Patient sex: M
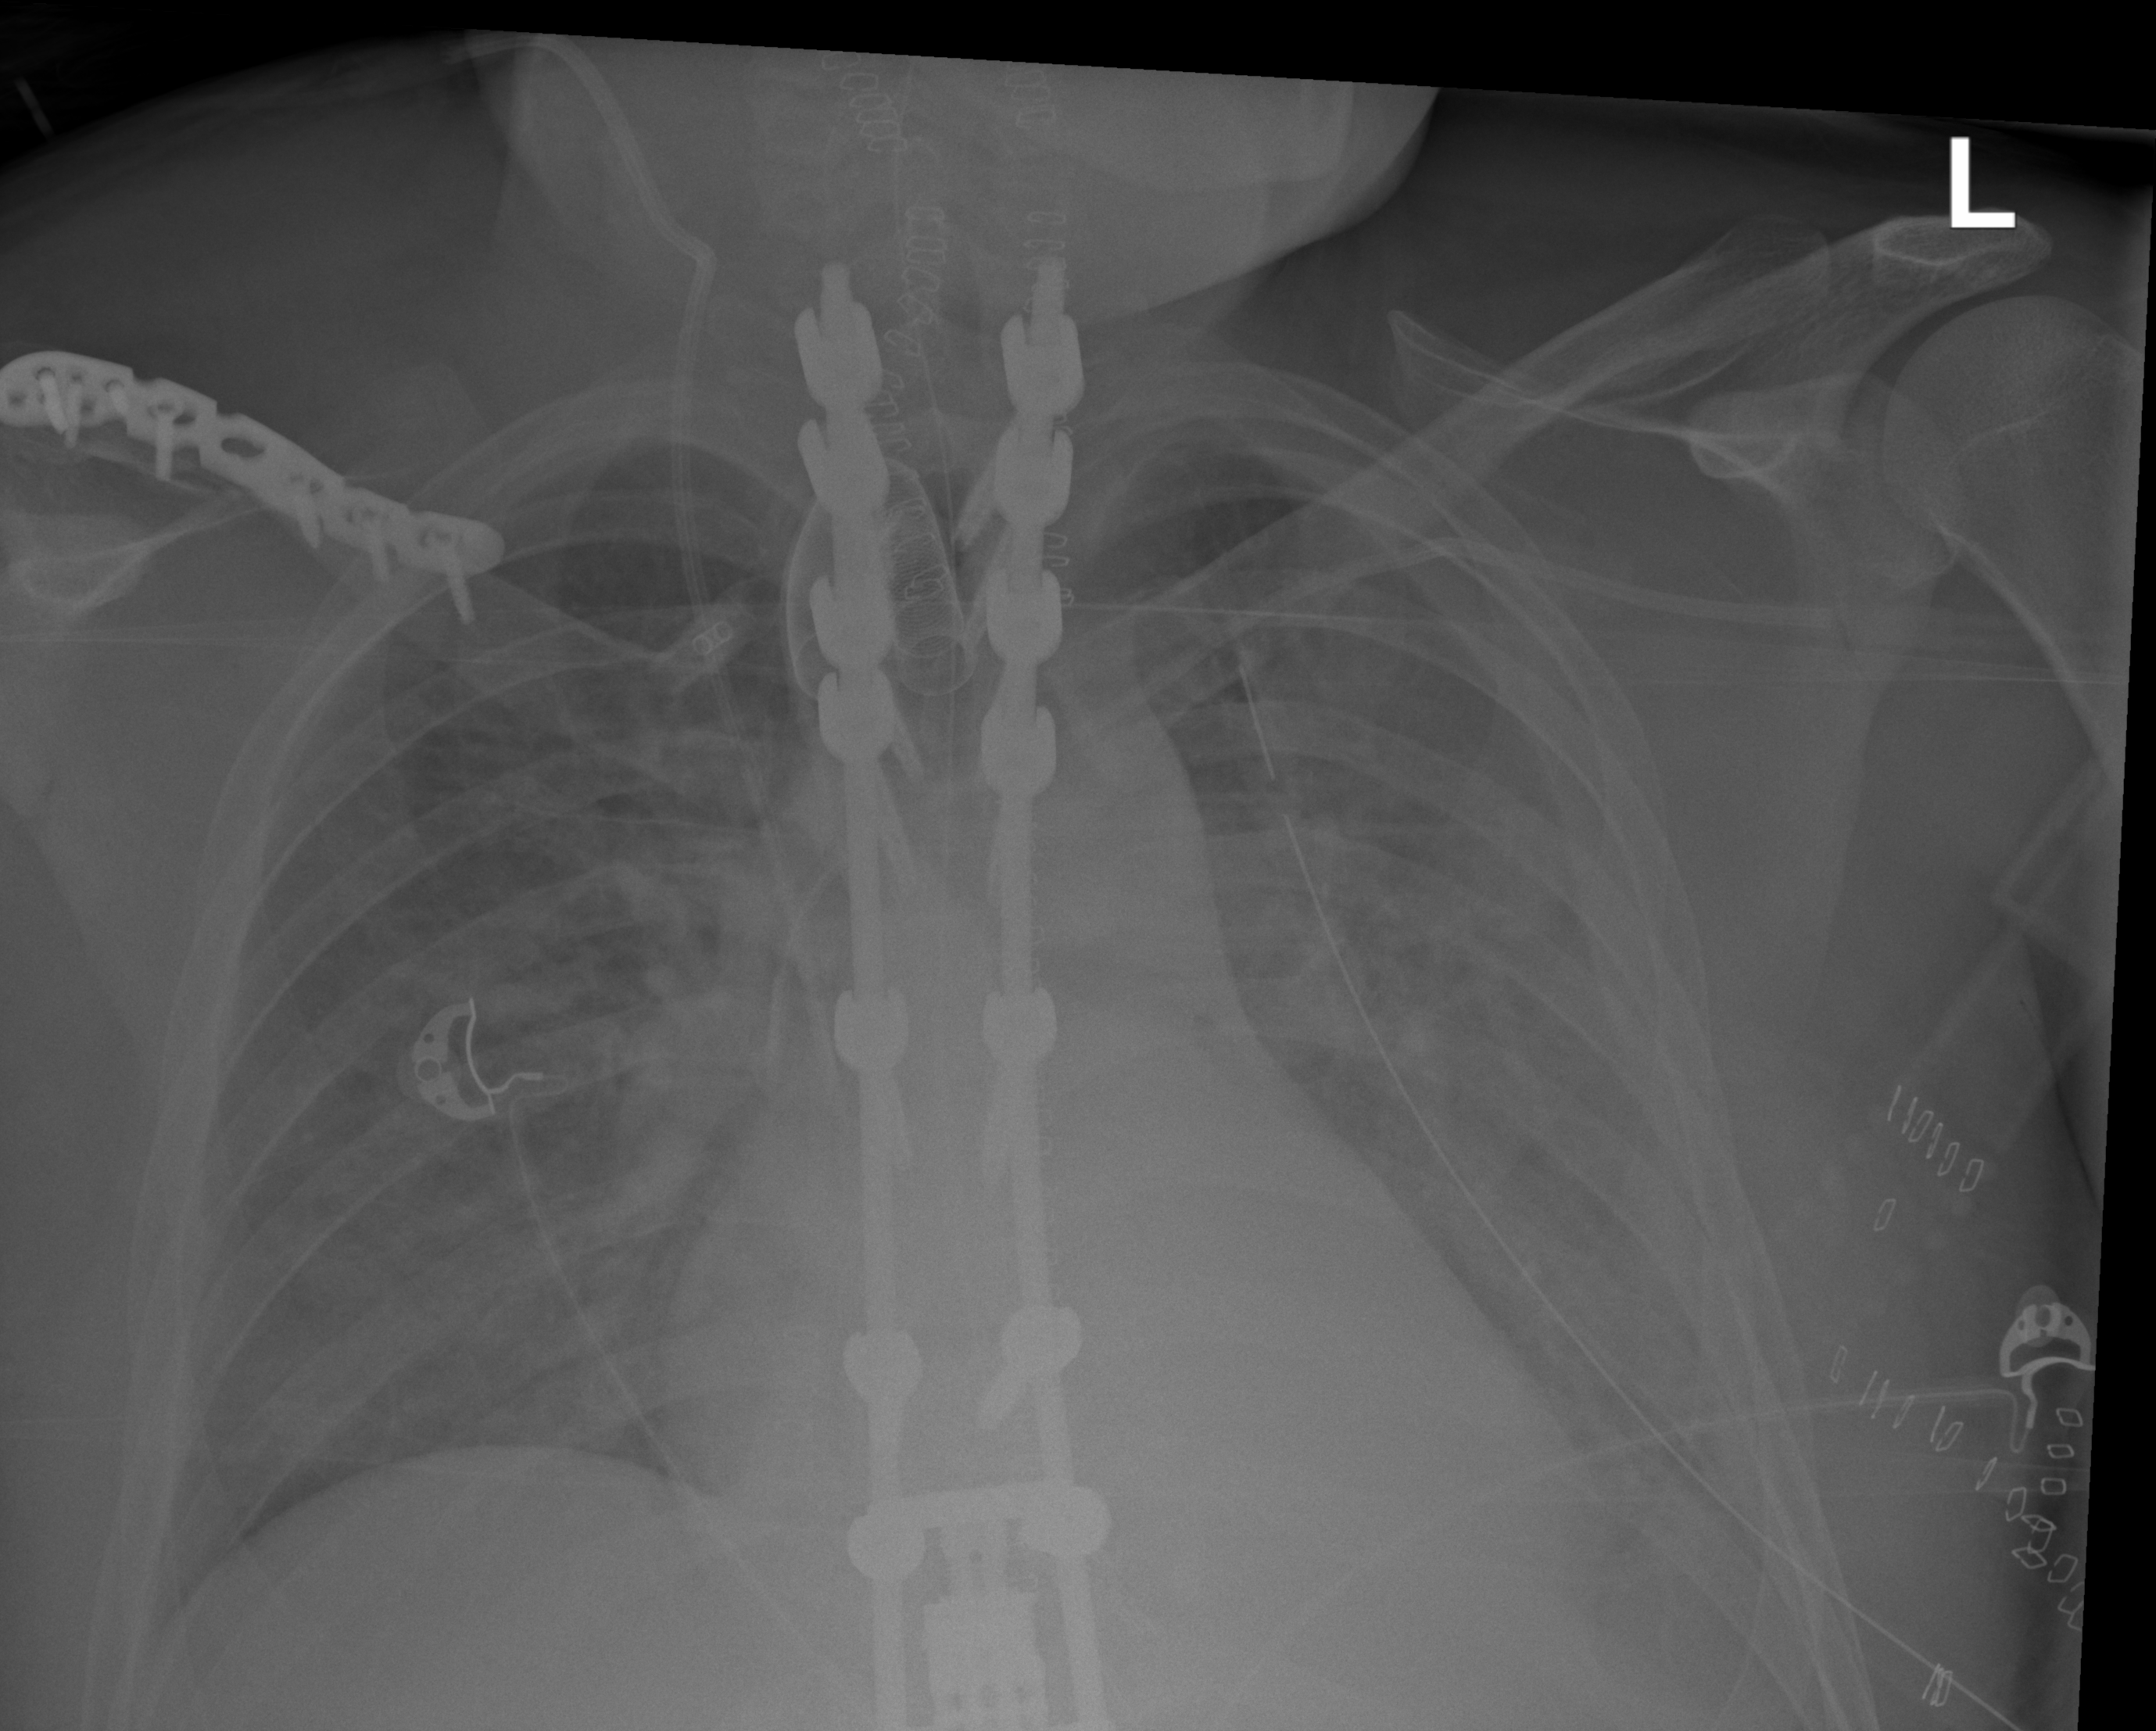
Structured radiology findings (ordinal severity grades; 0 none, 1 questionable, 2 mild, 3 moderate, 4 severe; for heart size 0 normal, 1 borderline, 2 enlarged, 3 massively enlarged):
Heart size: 1
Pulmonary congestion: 2
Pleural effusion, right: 0
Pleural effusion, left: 0
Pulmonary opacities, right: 1
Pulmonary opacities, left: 1
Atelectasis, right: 2
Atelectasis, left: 2